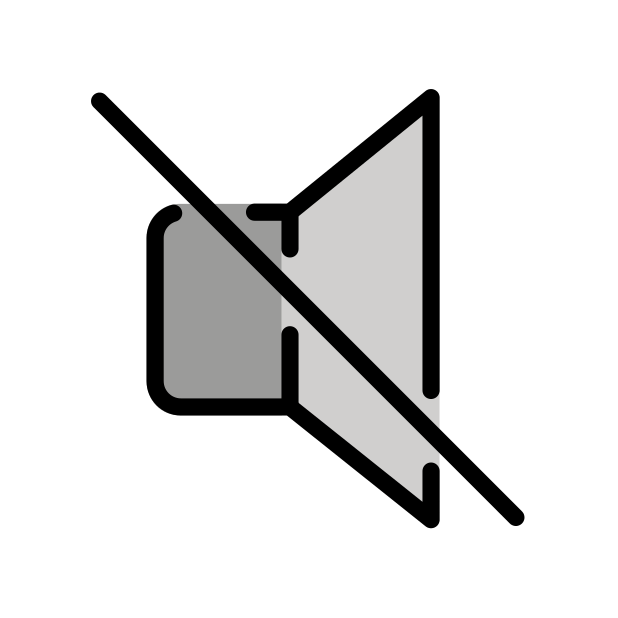
Emoji: 🔇
Name: speaker with cancellation stroke
Unicode: 0x1f507